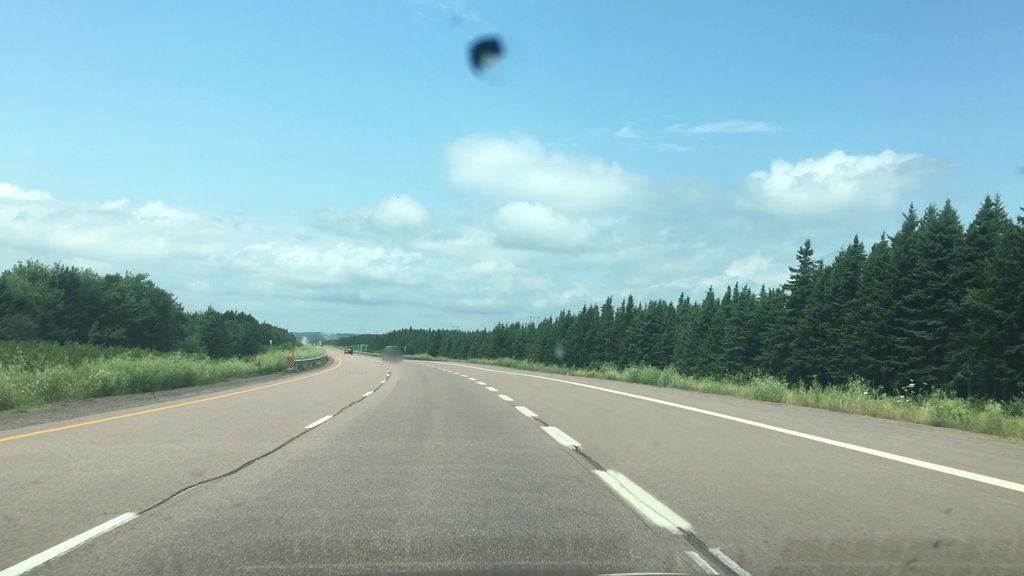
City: charlottetown